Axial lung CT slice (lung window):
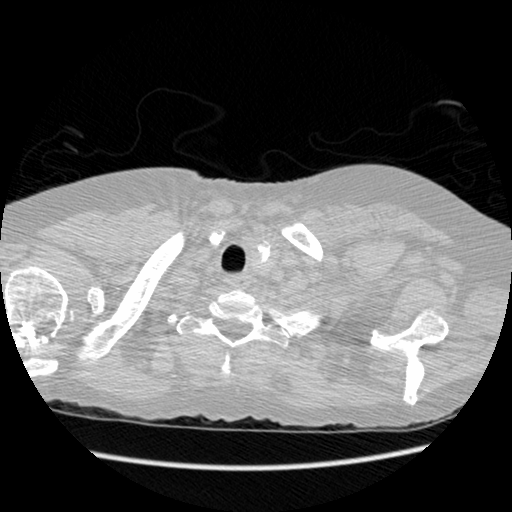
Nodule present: no